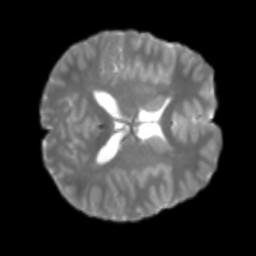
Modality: T2w
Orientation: axial
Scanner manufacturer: siemens
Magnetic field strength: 3 T
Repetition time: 4 s
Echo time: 0.0594 s